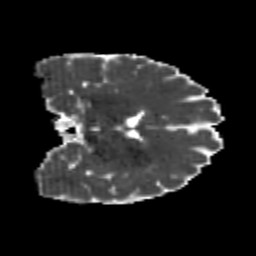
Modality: MD
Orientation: coronal
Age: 20
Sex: male
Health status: healthy
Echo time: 0.074 s